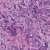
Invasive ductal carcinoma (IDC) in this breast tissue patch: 1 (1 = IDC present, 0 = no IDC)